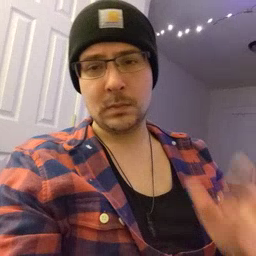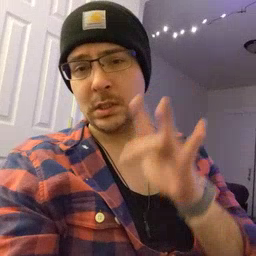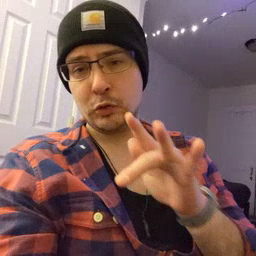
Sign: touch